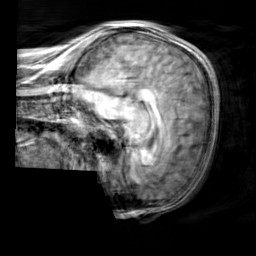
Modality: T1w
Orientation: sagittal
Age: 20
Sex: male
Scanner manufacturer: siemens
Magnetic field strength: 3 T
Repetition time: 2.3 s
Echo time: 0.00303 s